Question: I have two versions of Learning Locker installed. In one version the statements are received however I can't view any of my previous statements as LL seems to be stuck

When I use my new version of LL, no statements are received however I do get a load of errors.
'xapiwrapper.min.js:2 Synchronous XMLHttpRequest on the main thread is deprecated because of its detrimental effects to the end user's experience. For more help, check http://xhr.spec.whatwg.org/. xapiwrapper.min.js:2 GET http://52.16.190.132/data/xAPI/activities/profile?activityId=http%3A%2F%2F1...fileId=http%3A%2F%2Fadlnet.gov%2Fxapi%2Fprofile%2Fscorm%2Factivity-profile 404 (Not Found) xapiwrapper.min.js:2 XHR finished loading: GET "http://52.16.190.132/data/xAPI/activities/profile?activityId=http%3A%2F%2F1...fileId=http%3A%2F%2Fadlnet.gov%2Fxapi%2Fprofile%2Fscorm%2Factivity-profile". xapiwrapper.min.js:2 XHR finished loading: POST "http://52.16.190.132/data/xAPI/activities/profile?activityId=http%3A%2F%2F1...fileId=http%3A%2F%2Fadlnet.gov%2Fxapi%2Fprofile%2Fscorm%2Factivity-profile". xapiwrapper.min.js:2 GET http://52.16.190.132/data/xAPI/activities/state?activityId=http%3A%2F%2F10....D&stateId=http%3A%2F%2Fadlnet.gov%2Fxapi%2Fprofile%2Fscorm%2Fattempt-state 400 (Bad Request) xapiwrapper.min.js:2 XHR finished loading: GET "http://52.16.190.132/data/xAPI/activities/state?activityId=http%3A%2F%2F10....D&stateId=http%3A%2F%2Fadlnet.gov%2Fxapi%2Fprofile%2Fscorm%2Fattempt-state". xapiwrapper.min.js:2 There was a problem communicating with the Learning Record Store. ( 400 | {"error":true,"success":false,"message":"'homePage'is not a valid irl in account. ,An'account'must have a'name'and a'homePage'.,'agent'is not a valid actorIdentifier in params. ","trace":"#0 \/var\/www\/learninglocker\/app\/controllers\/xapi\/BaseController.php(114): Controllers\xAPI\BaseController->validateValue('agent', Array, 'agent')
#1 \/var\/www\/learninglocker\/app\/controllers\/xapi\/DocumentController.php(269): Controllers\xAPI\BaseController->requiredValue('agent', '{"account":{"ho...', 'agent')
#2 \/var\/www\/learninglocker\/app\/controllers\/xapi\/DocumentController.php(30): Controllers\xAPI\DocumentController->checkParams(Array, Array, Array)
#3 \/var\/www\/learninglocker\/app\/controllers\/xapi\/DocumentController.php(68): Controllers\xAPI\DocumentController->getShowData()
#4 \/var\/www\/learninglocker\/app\/controllers\/xapi\/BaseController.php(53): Controllers\xAPI\DocumentController->show()
#5 \/var\/www\/learninglocker\/app\/controllers\/xapi\/BaseController.php(36): Controllers\xAPI\BaseController->get()
#6 [internal function]: Controllers\xAPI\BaseController->selectMethod()
#7 \/var\/www\/learninglocker\/vendor\/laravel\/framework\/src\/Illuminate\/Routing\/Controller.php(231): call_user_func_array(Array, Array)
#8 \/var\/www\/learninglocker\/vendor\/laravel\/framework\/src\/Illuminate\/Routing\/ControllerDispatcher.php(93): Illuminate\Routing\Controller->callAction('selectMethod', Array)
#9 \/var\/www\/learninglocker\/vendor\/laravel\/framework\/src\/Illuminate\/Routing\/ControllerDispatcher.php(62): Illuminate\Routing\ControllerDispatcher->call(Object(Controllers\xAPI\StateController), Object(Illuminate\Routing\Route), 'selectMethod')
#10 \/var\/www\/learninglocker\/vendor\/laravel\/framework\/src\/Illuminate\/Routing\/Router.php(962): Illuminate\Routing\ControllerDispatcher->dispatch(Object(Illuminate\Routing\Route), Object(Illuminate\Http\Request), 'Controllers\\xAP...', 'selectMethod')
#11 [internal function]: Illuminate\Routing\Router->Illuminate\Routing\{closure}()
#12 \/var\/www\/learninglocker\/vendor\/laravel\/framework\/src\/Illuminate\/Routing\/Route.php(109): call_user_func_array(Object(Closure), Array)
#13 \/var\/www\/learninglocker\/vendor\/laravel\/framework\/src\/Illuminate\/Routing\/Router.php(1028): Illuminate\Routing\Route->run(Object(Illuminate\Http\Request))
#14 \/var\/www\/learninglocker\/vendor\/laravel\/framework\/src\/Illuminate\/Routing\/Router.php(996): Illuminate\Routing\Router->dispatchToRoute(Object(Illuminate\Http\Request))
#15 \/var\/www\/learninglocker\/vendor\/laravel\/framework\/src\/Illuminate\/Foundation\/Application.php(776): Illuminate\Routing\Router->dispatch(Object(Illuminate\Http\Request))
#16 \/var\/www\/learninglocker\/vendor\/laravel\/framework\/src\/Illuminate\/Foundation\/Application.php(746): Illuminate\Foundation\Application->dispatch(Object(Illuminate\Http\Request))
#17 \/var\/www\/learninglocker\/vendor\/asm89\/stack-cors\/src\/Asm89\/Stack\/Cors.php(51): Illuminate\Foundation\Application->handle(Object(Illuminate\Http\Request), 1, true)
#18 \/var\/www\/learninglocker\/vendor\/laravel\/framework\/src\/Illuminate\/Session\/Middleware.php(72): Asm89\Stack\Cors->handle(Object(Illuminate\Http\Request), 1, true)
#19 \/var\/www\/learninglocker\/vendor\/laravel\/framework\/src\/Illuminate\/Cookie\/Queue.php(47): Illuminate\Session\Middleware->handle(Object(Illuminate\Http\Request), 1, true)
#20 \/var\/www\/learninglocker\/vendor\/laravel\/framework\/src\/Illuminate\/Cookie\/Guard.php(51): Illuminate\Cookie\Queue->handle(Object(Illuminate\Http\Request), 1, true)
#21 \/var\/www\/learninglocker\/vendor\/stack\/builder\/src\/Stack\/StackedHttpKernel.php(23): Illuminate\Cookie\Guard->handle(Object(Illuminate\Http\Request), 1, true)
#22 \/var\/www\/learninglocker\/vendor\/laravel\/framework\/src\/Illuminate\/Foundation\/Application.php(642): Stack\StackedHttpKernel->handle(Object(Illuminate\Http\Request))
#23 \/var\/www\/learninglocker\/public\/index.php(49): Illuminate\Foundation\Application->run()
#24 {main}"} )http://52.16.190.132/data/xAPI/activities/state?activityId=http%3A%2F%2F10....D&stateId=http%3A%2F%2Fadlnet.gov%2Fxapi%2Fprofile%2Fscorm%2Fattempt-state xapiwrapper.min.js:2 POST http://52.16.190.132/data/xAPI/activities/state?activityId=http%3A%2F%2F10....D&stateId=http%3A%2F%2Fadlnet.gov%2Fxapi%2Fprofile%2Fscorm%2Fattempt-state 400 (Bad Request) xapiwrapper.min.js:2 XHR finished loading: POST "http://52.16.190.132/data/xAPI/activities/state?activityId=http%3A%2F%2F10....D&stateId=http%3A%2F%2Fadlnet.gov%2Fxapi%2Fprofile%2Fscorm%2Fattempt-state". xapiwrapper.min.js:2 There was a problem communicating with the Learning Record Store. ( 400 | {"error":true,"success":false,"message":"'homePage'is not a valid irl in account. ,An'account'must have a'name'and a'homePage'.,'agent'is not a valid actorIdentifier in params. ","trace":"#0 \/var\/www\/learninglocker\/app\/controllers\/xapi\/BaseController.php(114): Controllers\xAPI\BaseController->validateValue('agent', Array, 'agent')
#1 \/var\/www\/learninglocker\/app\/controllers\/xapi\/DocumentController.php(269): Controllers\xAPI\BaseController->requiredValue('agent', '{"account":{"ho...', 'agent')
#2 \/var\/www\/learninglocker\/app\/controllers\/xapi\/DocumentController.php(30): Controllers\xAPI\DocumentController->checkParams(Array, Array, Array)
#3 \/var\/www\/learninglocker\/app\/controllers\/xapi\/DocumentController.php(80): Controllers\xAPI\DocumentController->getShowData()
#4 \/var\/www\/learninglocker\/app\/controllers\/xapi\/BaseController.php(38): Controllers\xAPI\DocumentController->store()
#5 [internal function]: Controllers\xAPI\BaseController->selectMethod()
#6 \/var\/www\/learninglocker\/vendor\/laravel\/framework\/src\/Illuminate\/Routing\/Controller.php(231): call_user_func_array(Array, Array)
#7 \/var\/www\/learninglocker\/vendor\/laravel\/framework\/src\/Illuminate\/Routing\/ControllerDispatcher.php(93): Illuminate\Routing\Controller->callAction('selectMethod', Array)
#8 \/var\/www\/learninglocker\/vendor\/laravel\/framework\/src\/Illuminate\/Routing\/ControllerDispatcher.php(62): Illuminate\Routing\ControllerDispatcher->call(Object(Controllers\xAPI\StateController), Object(Illuminate\Routing\Route), 'selectMethod')
#9 \/var\/www\/learninglocker\/vendor\/laravel\/framework\/src\/Illuminate\/Routing\/Router.php(962): Illuminate\Routing\ControllerDispatcher->dispatch(Object(Illuminate\Routing\Route), Object(Illuminate\Http\Request), 'Controllers\\xAP...', 'selectMethod')
#10 [internal function]: Illuminate\Routing\Router->Illuminate\Routing\{closure}()
#11 \/var\/www\/learninglocker\/vendor\/laravel\/framework\/src\/Illuminate\/Routing\/Route.php(109): call_user_func_array(Object(Closure), Array)
#12 \/var\/www\/learninglocker\/vendor\/laravel\/framework\/src\/Illuminate\/Routing\/Router.php(1028): Illuminate\Routing\Route->run(Object(Illuminate\Http\Request))
#13 \/var\/www\/learninglocker\/vendor\/laravel\/framework\/src\/Illuminate\/Routing\/Router.php(996): Illuminate\Routing\Router->dispatchToRoute(Object(Illuminate\Http\Request))
#14 \/var\/www\/learninglocker\/vendor\/laravel\/framework\/src\/Illuminate\/Foundation\/Application.php(776): Illuminate\Routing\Router->dispatch(Object(Illuminate\Http\Request))
#15 \/var\/www\/learninglocker\/vendor\/laravel\/framework\/src\/Illuminate\/Foundation\/Application.php(746): Illuminate\Foundation\Application->dispatch(Object(Illuminate\Http\Request))
#16 \/var\/www\/learninglocker\/vendor\/asm89\/stack-cors\/src\/Asm89\/Stack\/Cors.php(51): Illuminate\Foundation\Application->handle(Object(Illuminate\Http\Request), 1, true)
#17 \/var\/www\/learninglocker\/vendor\/laravel\/framework\/src\/Illuminate\/Session\/Middleware.php(72): Asm89\Stack\Cors->handle(Object(Illuminate\Http\Request), 1, true)
#18 \/var\/www\/learninglocker\/vendor\/laravel\/framework\/src\/Illuminate\/Cookie\/Queue.php(47): Illuminate\Session\Middleware->handle(Object(Illuminate\Http\Request), 1, true)
#19 \/var\/www\/learninglocker\/vendor\/laravel\/framework\/src\/Illuminate\/Cookie\/Guard.php(51): Illuminate\Cookie\Queue->handle(Object(Illuminate\Http\Request), 1, true)
#20 \/var\/www\/learninglocker\/vendor\/stack\/builder\/src\/Stack\/StackedHttpKernel.php(23): Illuminate\Cookie\Guard->handle(Object(Illuminate\Http\Request), 1, true)
#21 \/var\/www\/learninglocker\/vendor\/laravel\/framework\/src\/Illuminate\/Foundation\/Application.php(642): Stack\StackedHttpKernel->handle(Object(Illuminate\Http\Request))
#22 \/var\/www\/learninglocker\/public\/index.php(49): Illuminate\Foundation\Application->run()
#23 {main}"} )http://52.16.190.132/data/xAPI/activities/state?activityId=http%3A%2F%2F10....D&stateId=http%3A%2F%2Fadlnet.gov%2Fxapi%2Fprofile%2Fscorm%2Fattempt-state xapiwrapper.min.js:2 POST http://52.16.190.132/data/xAPI/statements 400 (Bad Request) xapiwrapper.min.js:2 XHR finished loading: POST "http://52.16.190.132/data/xAPI/statements". xapiwrapper.min.js:2 There was a problem communicating with the Learning Record Store. ( 400 | {"error":true,"success":false,"message":["'test'should be a valid'Locker\XApi\IRI'in'statement.actor.account.homePage'"]} )http://52.16.190.132/data/xAPI/statements jquery.min.js:4 XHR finished loading: GET "http://10.3.0.171/moodle/pluginfile.php/29/mod_scorm/content/12/models_html5/quiz.html".xapiwrapper.min.js:2 POST http://52.16.190.132/data/xAPI/statements 400 (Bad Request) xapiwrapper.min.js:2 XHR finished loading: POST "http://52.16.190.132/data/xAPI/statements". xapiwrapper.min.js:2 There was a problem communicating with the Learning Record Store. ( 400 | {"error":true,"success":false,"message":["'test'should be a valid'Locker\XApi\IRI'in'statement.actor.account.homePage'"]} )http://52.16.190.132/data/xAPI/statements yui_combo.php?rollup/3.17.2/yui-moodlesimple.js&rollup/<PHONE>/mcore-debug.js:24186 XHR finished loading: GET "http://10.3.0.171/moodle/lib/yui/build/moodle-core-checknet/assets/checknet.txt?time=1426596376630". /moodle/pluginfile.php/29/mod_scorm/content/12/scorm-xapi/xapiwrapper.min.js:2 POST http://52.16.190.132/data/xAPI/statements 400 (Bad Request) /moodle/pluginfile.php/29/mod_scorm/content/12/scorm-xapi/xapiwrapper.min.js:2 XHR finished loading: POST "http://52.16.190.132/data/xAPI/statements". /moodle/pluginfile.php/29/mod_scorm/content/12/scorm-xapi/xapiwrapper.min.js:2 There was a problem communicating with the Learning Record Store. ( 400 | {"error":true,"success":false,"message":["'test'should be a valid'Locker\XApi\IRI'in'statement.actor.account.homePage'"]} )http://52.16.190.132/data/xAPI/statements /moodle/pluginfile.php/29/mod_scorm/content/12/scorm-xapi/xapiwrapper.min.js:2 POST http://52.16.190.132/data/xAPI/statements 400 (Bad Request) /moodle/pluginfile.php/29/mod_scorm/content/12/scorm-xapi/xapiwrapper.min.js:2 XHR finished loading: POST "http://52.16.190.132/data/xAPI/statements". /moodle/pluginfile.php/29/mod_scorm/content/12/scorm-xapi/xapiwrapper.min.js:2 There was a problem communicating with the Learning Record Store. ( 400 | {"error":true,"success":false,"message":["'test'should be a valid'Locker\XApi\IRI'in'statement.actor.account.homePage'"]} )http://52.16.190.132/data/xAPI/statements /moodle/pluginfile.php/29/mod_scorm/content/12/scorm-xapi/xapiwrapper.min.js:2 POST http://52.16.190.132/data/xAPI/statements 400 (Bad Request) /moodle/pluginfile.php/29/mod_scorm/content/12/scorm-xapi/xapiwrapper.min.js:2 XHR finished loading: POST "http://52.16.190.132/data/xAPI/statements". /moodle/pluginfile.php/29/mod_scorm/content/12/scorm-xapi/xapiwrapper.min.js:2 There was a problem communicating with the Learning Record Store. ( 400 | {"error":true,"success":false,"message":["'test'should be a valid'Locker\XApi\IRI'in'statement.actor.account.homePage'"]} )http://52.16.190.132/data/xAPI/statements /moodle/pluginfile.php/29/mod_scorm/content/12/apiwrapper_2004.3rd.js:615 SetValue(cmi.total_time, PT71.07S) failed. 404: Data Model Element Is Read Only /moodle/pluginfile.php/29/mod_scorm/content/12/apiwrapper_2004.3rd.js:615 GetValue(cmi.exit) failed. 405: Data Model Element Is Write Only /moodle/pluginfile.php/29/mod_scorm/content/12/scorm-xapi/xapiwrapper.min.js:2 POST http://52.16.190.132/data/xAPI/statements 400 (Bad Request) /moodle/pluginfile.php/29/mod_scorm/content/12/scorm-xapi/xapiwrapper.min.js:2 XHR finished loading: POST "http://52.16.190.132/data/xAPI/statements". /moodle/pluginfile.php/29/mod_scorm/content/12/scorm-xapi/xapiwrapper.min.js:2 There was a problem communicating with the Learning Record Store. ( 400 | {"error":true,"success":false,"message":["'test'should be a valid'Locker\XApi\IRI'in'statement.actor.account.homePage'"]} )'
Anyone have any ideas?
Thanks
Stephen
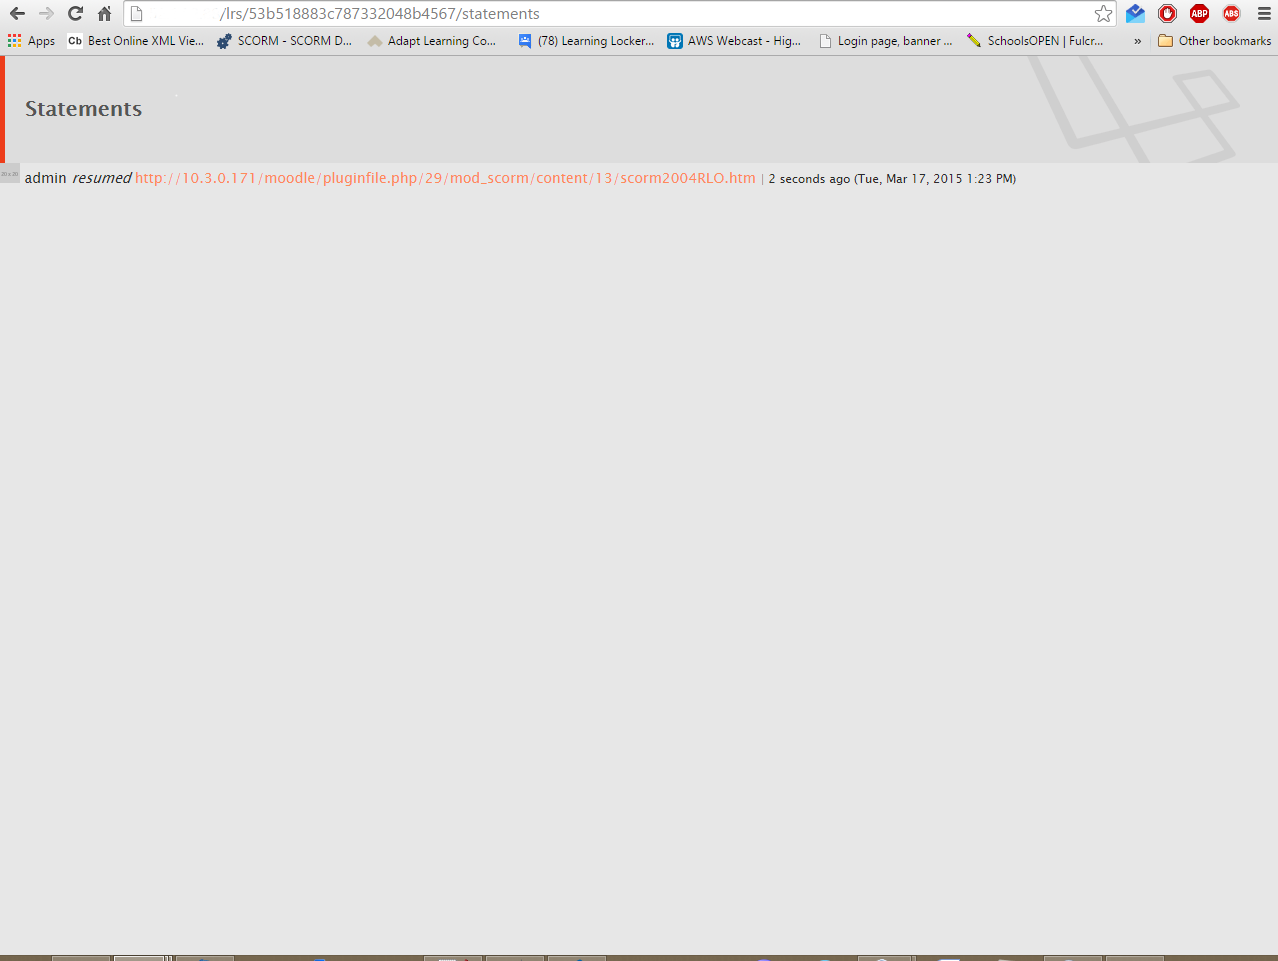
Answer: It looks like the LRS is rejecting the statements because the agent object you're using in your requests is not valid. It looks like you're maybe using something like
'''
{
"name": "test",
"account": {
"homePage": "test",
"name": "test"
},
"objectType": "Agent"
}
'''
Whereas to be valid you need to use something like:
'''
{
"name": "test",
"account": {
"homePage": "http://example.com/test",
"name": "test"
},
"objectType": "Agent"
}
'''
If that's not the case, can you add the complete statement you ARE sending to your question. See <URL> for more details on valid values for agents.
You also might want to look at <URL> as an additional LRS for testing content that doesn't work with Learning Locker so you can pin down if the problem is with the content or LRS.